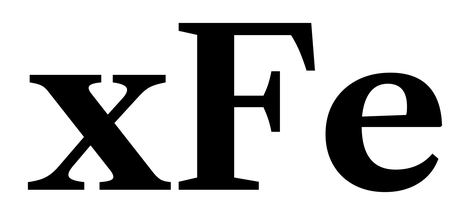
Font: LibreCaslonText_Bold